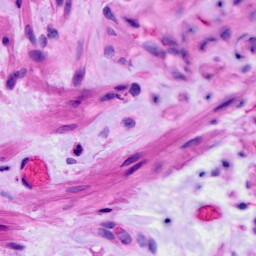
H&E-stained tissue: Ovarian